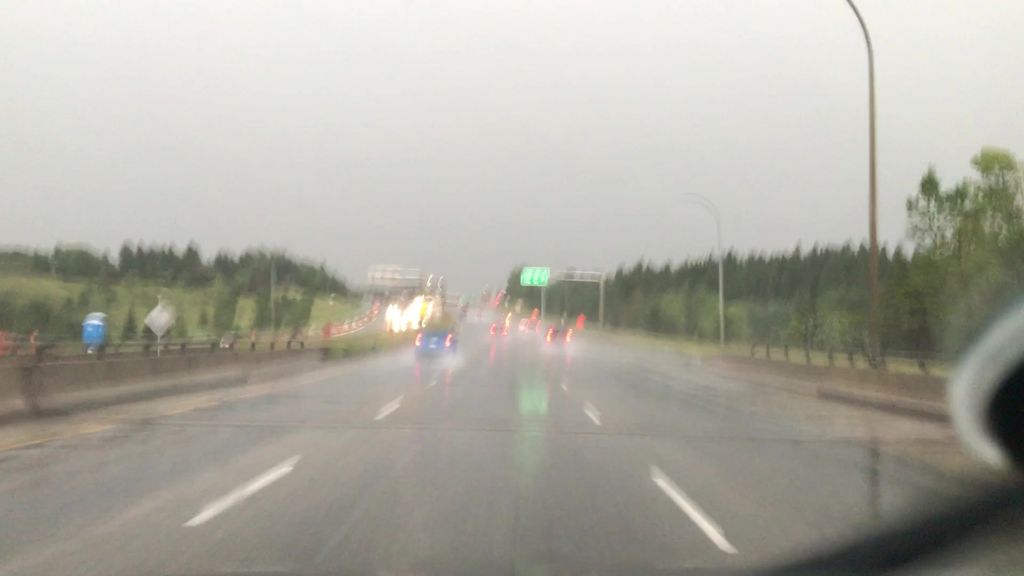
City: edmonton